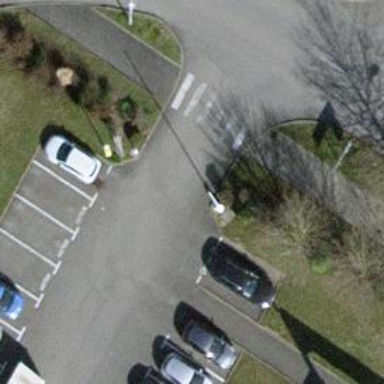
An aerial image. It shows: Lift gate barrier.